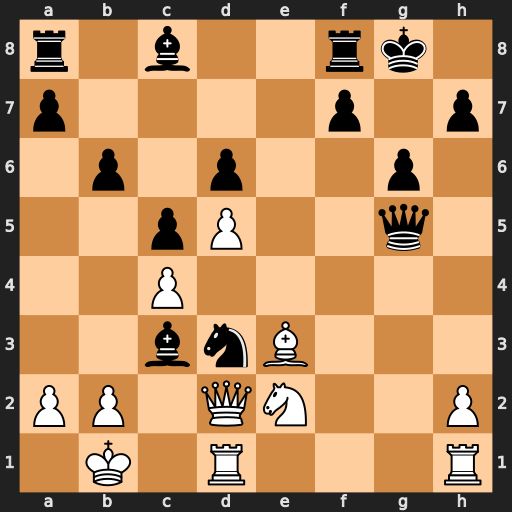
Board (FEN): r1b2rk1/p4p1p/1p1p2p1/2pP2q1/2P5/2bnB3/PP1QN2P/1K1R3R
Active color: w
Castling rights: -
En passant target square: -
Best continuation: Qxd3 Qf5 Nxc3 Qxd3+ Rxd3